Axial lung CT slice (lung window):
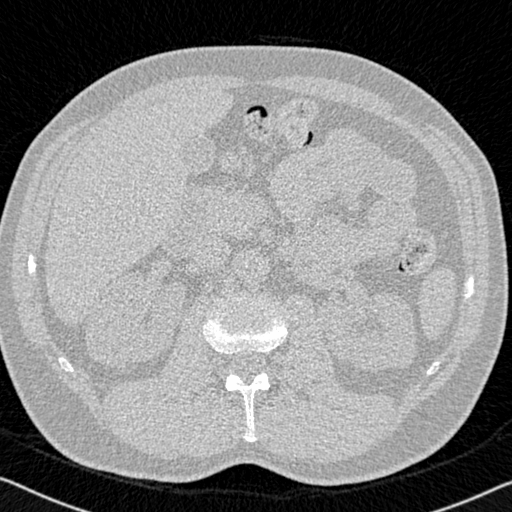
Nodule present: no